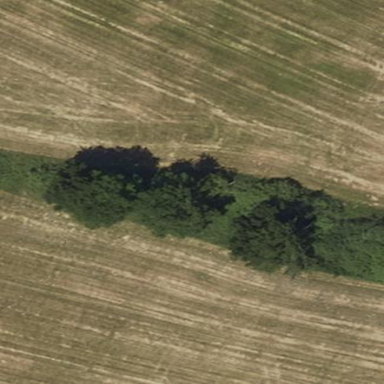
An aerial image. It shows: Woodland consisting of broadleaved trees.